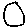
Label: circle